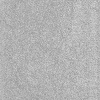
Atmospheric dust classification: dusty